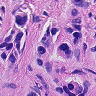
Metastatic tissue present: yes